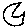
Label: moon